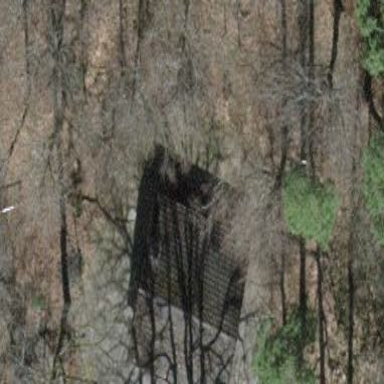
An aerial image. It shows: Leisure wilderness hut building.